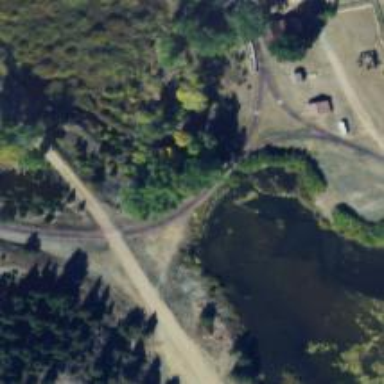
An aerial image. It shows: Abandoned railway.